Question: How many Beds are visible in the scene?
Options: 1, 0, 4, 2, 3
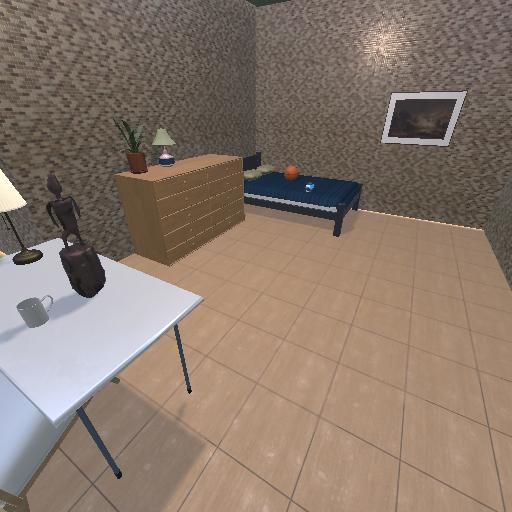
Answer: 1